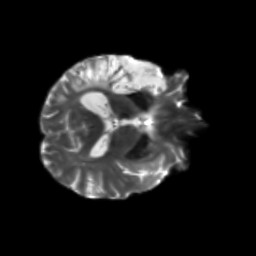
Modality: T2w
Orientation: axial
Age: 56
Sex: male
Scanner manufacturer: siemens
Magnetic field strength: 3 T
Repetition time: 5.25 s
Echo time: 0.08 s